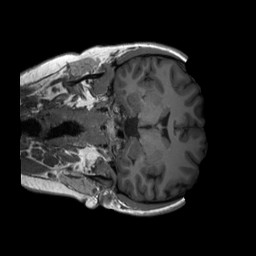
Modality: T1w
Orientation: coronal
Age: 21
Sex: female
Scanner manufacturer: siemens
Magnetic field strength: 3 T
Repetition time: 2.3 s
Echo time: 0.00232 s